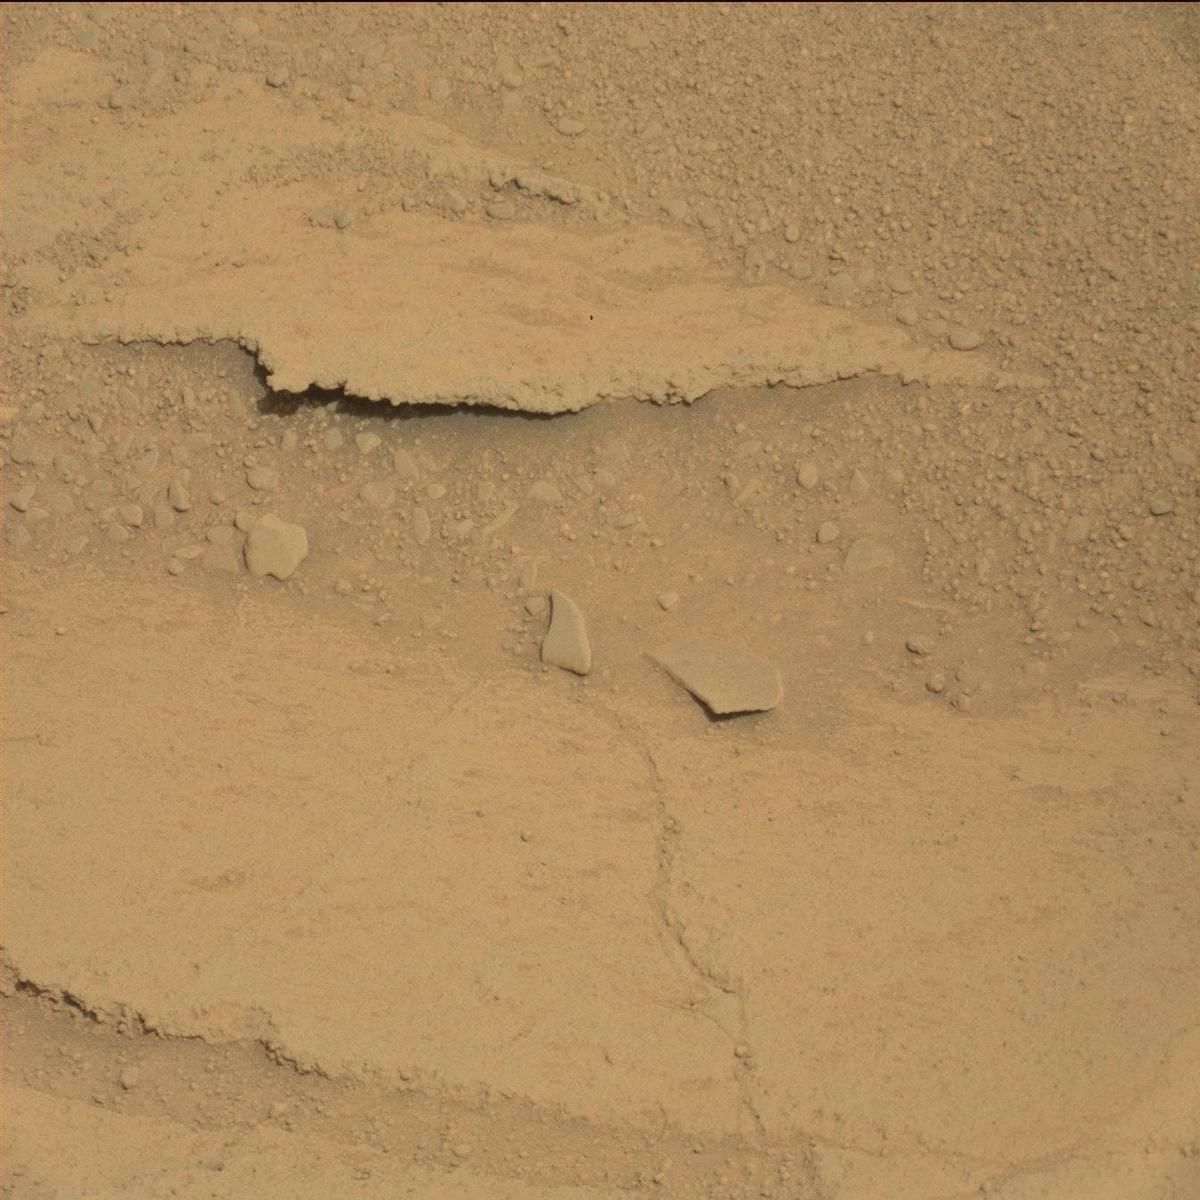
Terrain classes present: Bedrock, Rock, Sand / Soil